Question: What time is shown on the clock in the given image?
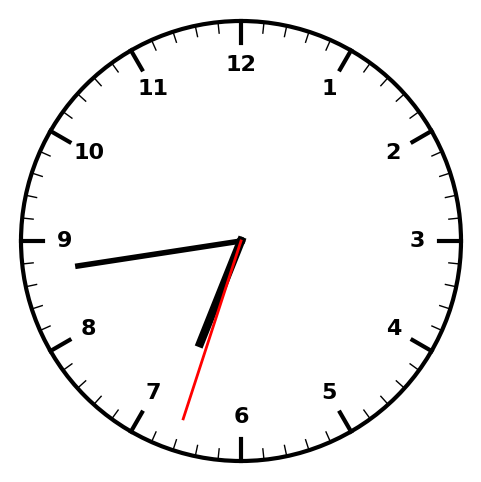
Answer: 06:43:33